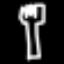
Label: fork